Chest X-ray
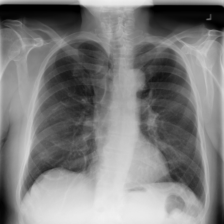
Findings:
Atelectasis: positive
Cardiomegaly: negative
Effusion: negative
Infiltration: negative
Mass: negative
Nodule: negative
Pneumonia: negative
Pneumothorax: negative
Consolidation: negative
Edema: negative
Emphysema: negative
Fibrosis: negative
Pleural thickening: negative
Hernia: negative